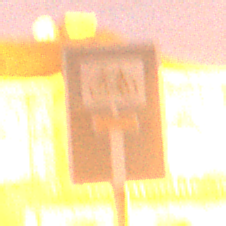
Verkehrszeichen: SackgasseRadverkehrDurchlaessig
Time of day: Night
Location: Outdoor (Suburban)
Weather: PartlyCloudy
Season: NotSpecified
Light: Artificial